Question: I want to be able to access a certain node in my Doubly Linked List in O(1) time. I know that if i traverse the list to find a certain node it would take O(n) time so I want to map the nodes to an array list where I can access the nodes in O(1) time.
I'm really unsure how I would do this mapping. I would like to see an example of how this can be done.
Edit:
I would like to be able to access any node in the linked list so I can move the nodes around in O(1) time.
Example: Move node with ID 5 to end of list in O(1) time.
Edit 2: I uploaded a picture example of what I'm trying to accomplish

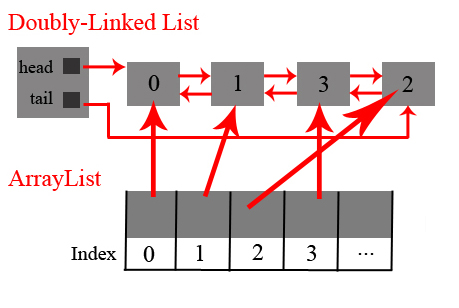
Answer: You can't do this with the built-in data structures ArrayList and LinkedList.
In general, it is not possible at all to have both of
- -
The possibilities:
- - -
Even if you try to combine a linked list with an array, you'll have O(n) for removing/adding (since you still have to update the array).
---
Okay, with your added image to show what you want, it is doable. You are in fact reimplementing something like LinkedHashMap, but only with consecutive integer keys and with ability to manipulate the "Linked" part.
If your linked list consists of 'Node' objects, you would have an 'ArrayList<Node>'.
You would only add elements to the ArrayList when adding new nodes to the linked list, else use the ArrayList only for lookup.
Here is an example:
'''
class FastIndexLinkedIntList<X> {
class Node {
Node next;
Node prev;
int key;
X value;
Node(int key, X val) { this.key = key; this.value = val; }
}
ArrayList<Node> indexedNodes = new ArrayList<Node>();
Node head;
Node tail;
public void add(X value) {
int key = indexedNodes.size();
Node node = new Node(key, value);
insertAtEnd(node);
indexedNodes.add(node);
}
private void insertAtEnd(Node n) {
if(tail == null) {
assert head == null;
head = n;
tail = n;
return;
}
n.prev = tail;
n.next = null;
tail.next = n;
tail = n;
}
private void removeNode(Node n) {
if(n.next == null) {
assert n == tail; // last node
tail = n.prev;
tail.next = null;
}
else {
n.next.prev = n.prev;
}
if(n.prev == null) {
assert n == head; // first node
head = n.next;
head.prev = null;
}
else {
n.prev.next = n.next;
}
}
public void moveNodeToEnd(int key) {
Node n = indexedNodes.get(key);
removeNode(n);
insertAtEnd(n);
}
}
'''
You might want to add more operations here, but these are enough for the example in the question:
'''
FastIndexedLinkedList<String> ll = new FastIndexedLinkedList<String>();
ll.add("0");
ll.add("1");
ll.add("2");
ll.add("3");
ll.moveNodeToEnd(2);
'''